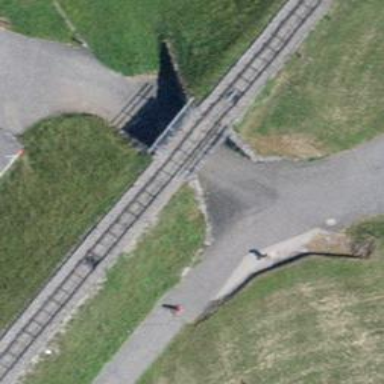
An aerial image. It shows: Viaduct bridge for funicular railway.